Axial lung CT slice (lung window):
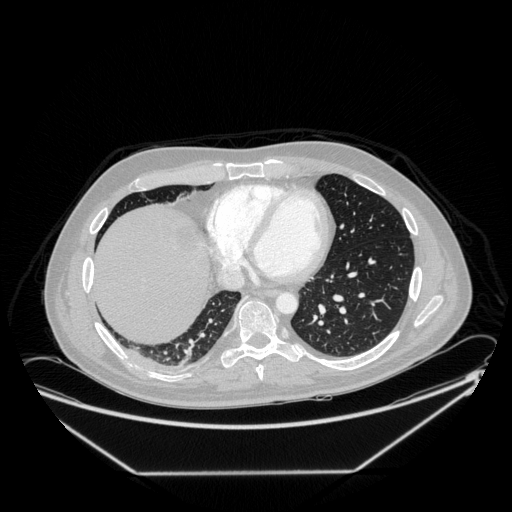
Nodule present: no